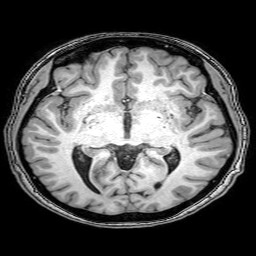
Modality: T1w
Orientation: coronal
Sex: female
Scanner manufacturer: philips
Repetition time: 0.008088 s
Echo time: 0.0037 s